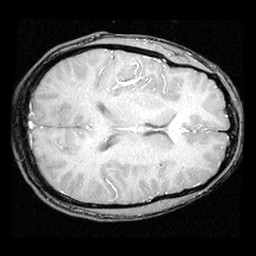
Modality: inplaneT1
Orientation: axial
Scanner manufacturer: ge
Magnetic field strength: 3 T
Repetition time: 0.2 s
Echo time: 0.0036 s